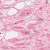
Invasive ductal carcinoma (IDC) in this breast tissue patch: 0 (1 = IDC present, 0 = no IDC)